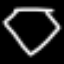
Label: diamond